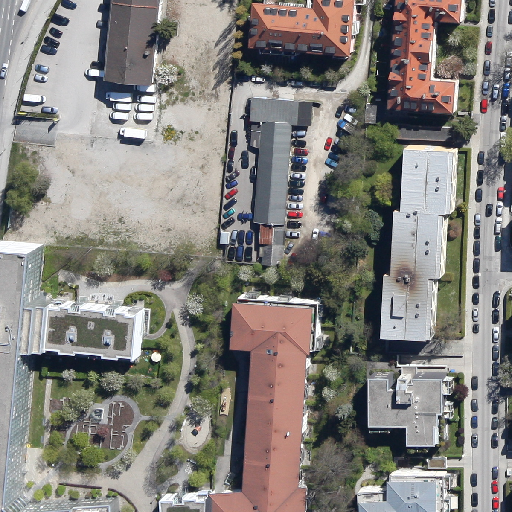
Referring expression: paved road along with tree